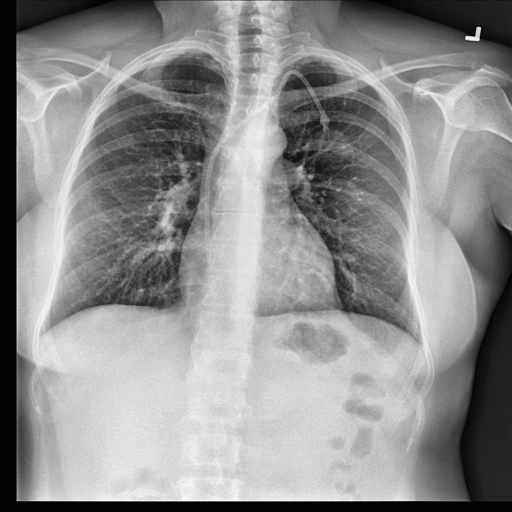
Finding: NORMAL